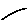
Label: line